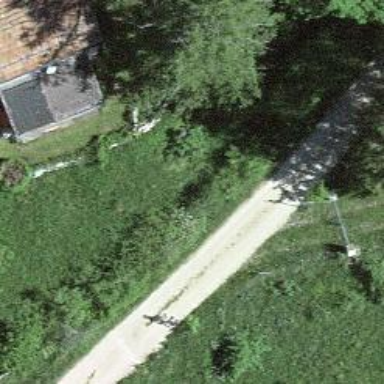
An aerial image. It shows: Gravel track with grade 2 quality.